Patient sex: M
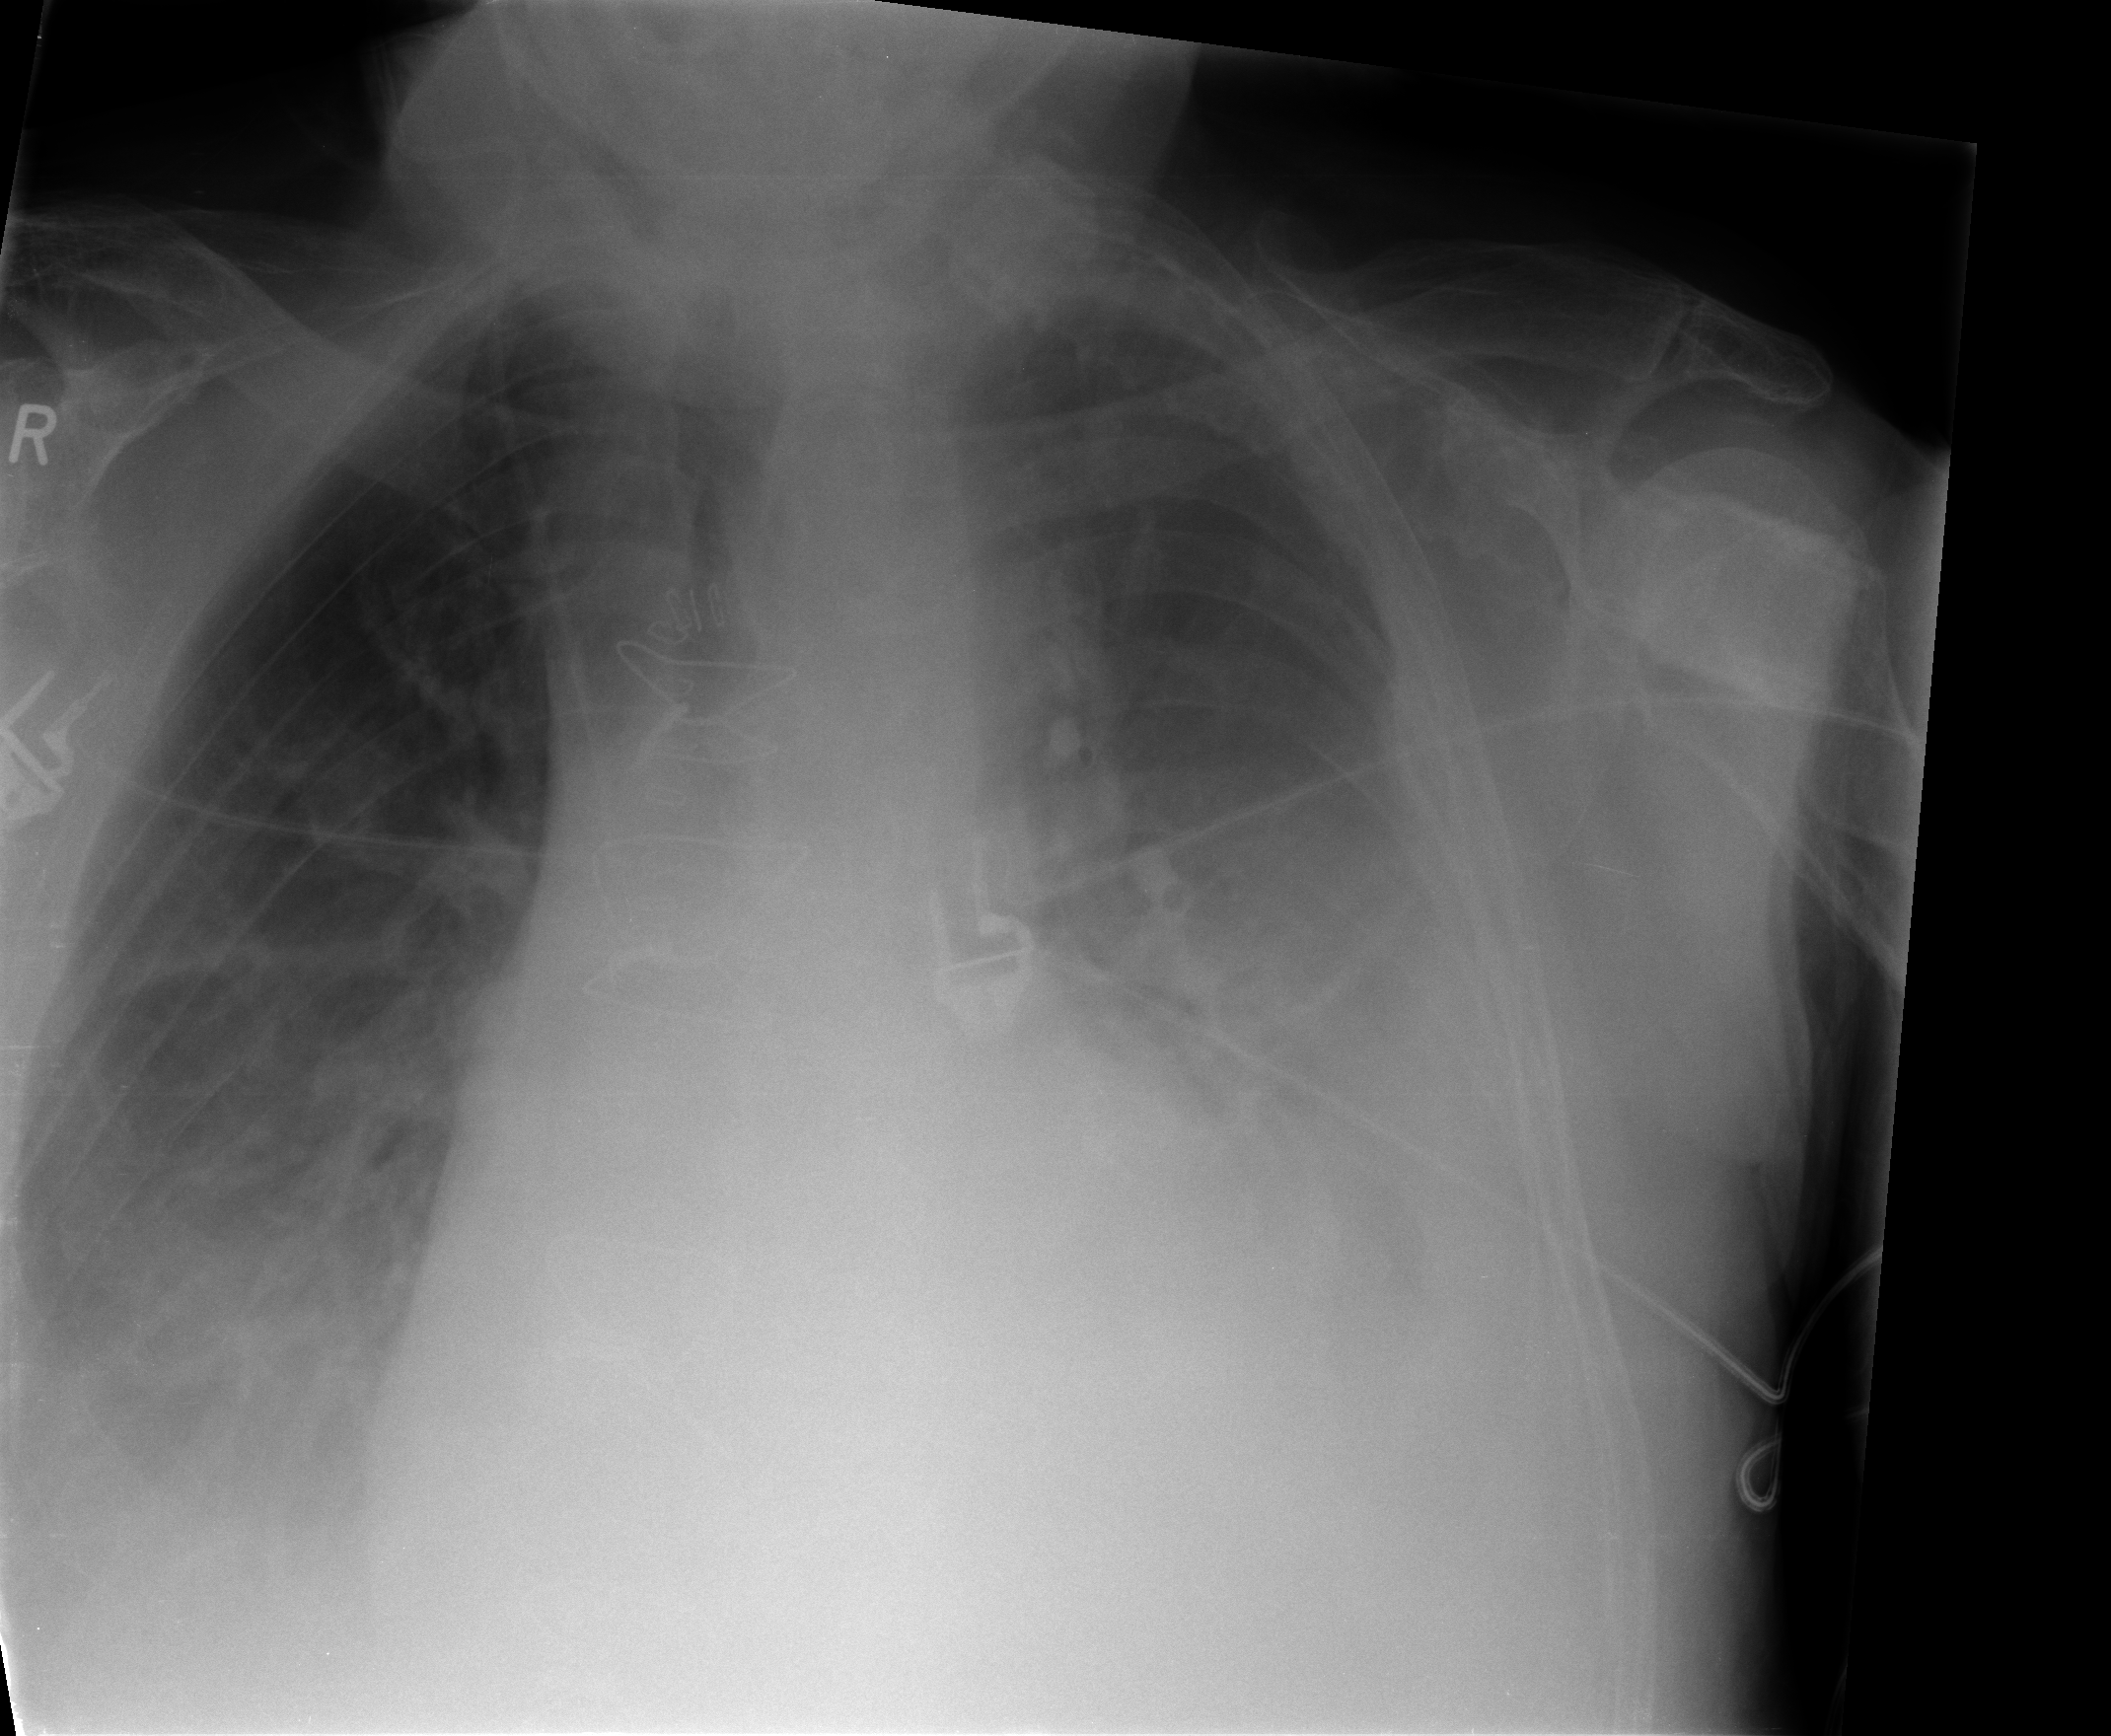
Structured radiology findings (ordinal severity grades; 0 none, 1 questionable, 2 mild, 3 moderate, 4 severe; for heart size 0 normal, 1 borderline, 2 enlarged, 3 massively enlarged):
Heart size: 2
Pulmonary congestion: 3
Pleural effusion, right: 2
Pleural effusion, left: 3
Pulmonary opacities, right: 0
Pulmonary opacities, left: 1
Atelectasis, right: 3
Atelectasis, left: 2